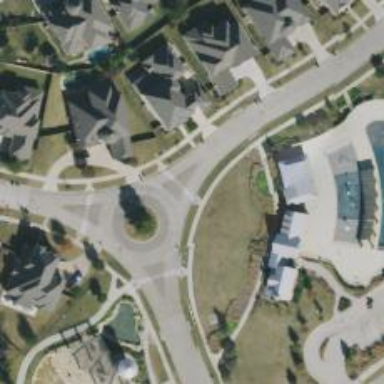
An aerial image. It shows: Residential road.